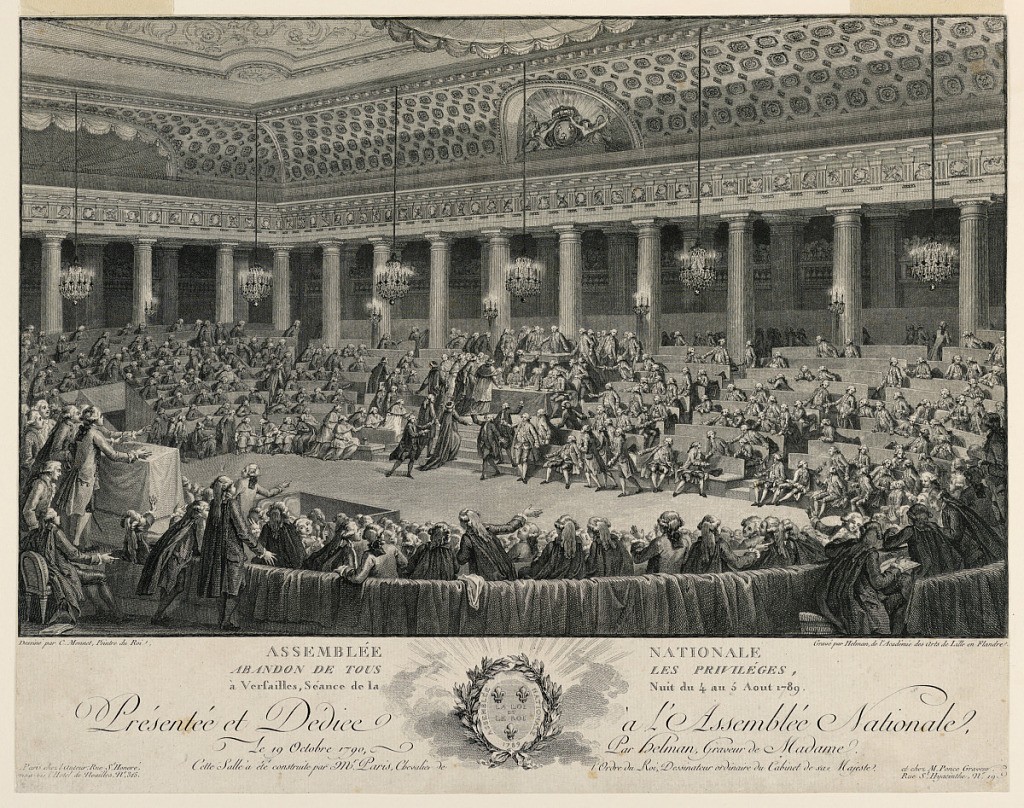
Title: The National Assembly at Versailles in 1789
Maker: Isidore-Stanislaus-Henri Helman, French, 1743 - 1809
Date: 1790
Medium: Engraving on paper
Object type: Print
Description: Interior at the Hall of Revels at Versailles, showing the meeting of the "Assembleé Nationale" at which privileges of nobility were forfeited.